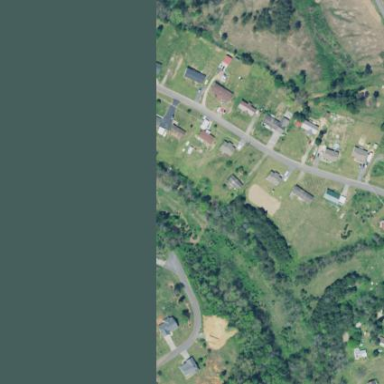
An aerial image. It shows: Residential area in rural setting.